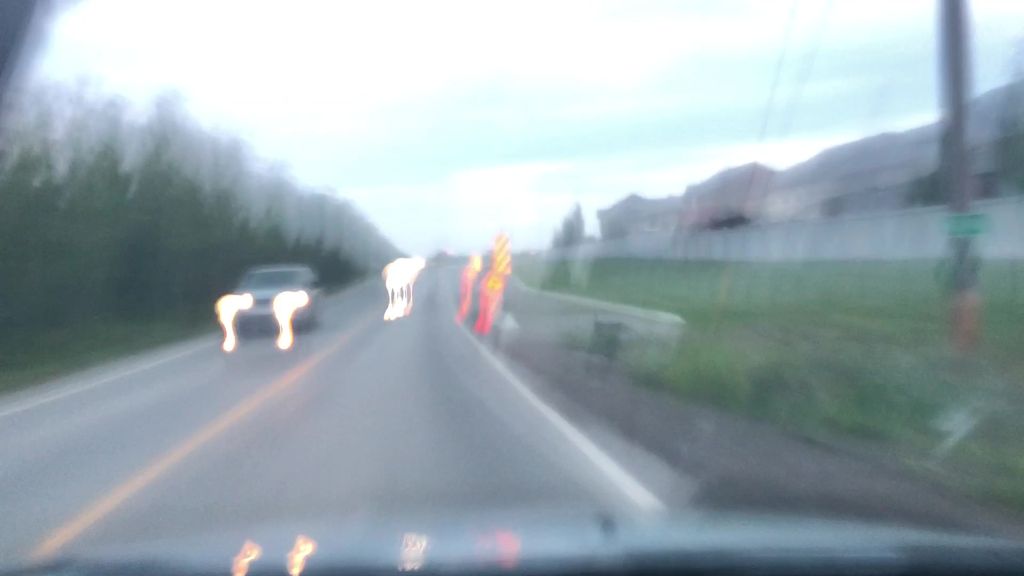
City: edmonton